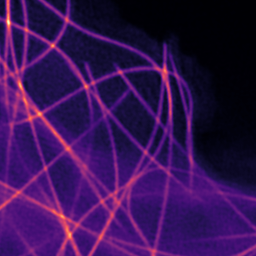
Label: Super-resolution Microtubules image